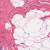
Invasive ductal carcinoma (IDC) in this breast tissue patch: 0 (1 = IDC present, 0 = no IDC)